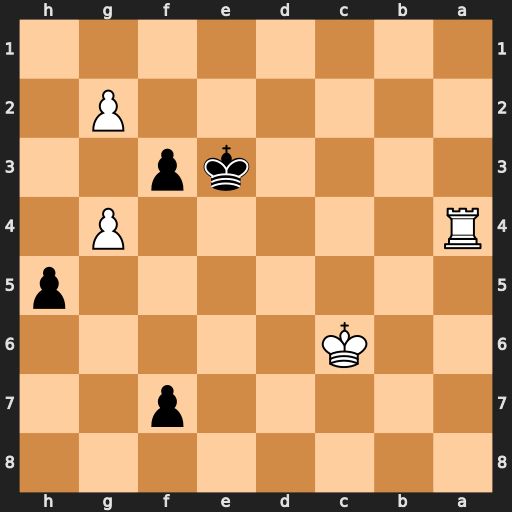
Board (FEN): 8/5p2/2K5/7p/R5P1/4kp2/6P1/8
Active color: b
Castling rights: -
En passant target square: -
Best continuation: fxg2 Ra3+ Kf4